Question: This is an 15-digit puzzle. Find the minimum number of steps to restore it.
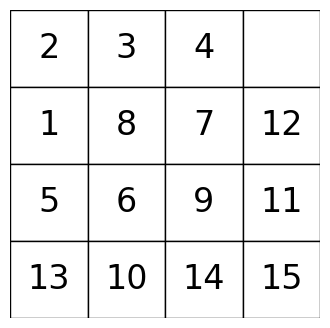
Answer: 17